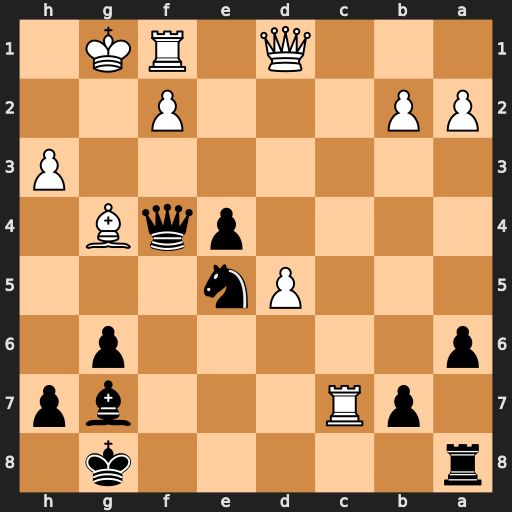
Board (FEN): r5k1/1pR3bp/p5p1/3Pn3/4pqB1/7P/PP3P2/3Q1RK1
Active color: b
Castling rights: -
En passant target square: -
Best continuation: Nf3+ Bxf3 Be5 Re1 Qh2+ Kf1 exf3